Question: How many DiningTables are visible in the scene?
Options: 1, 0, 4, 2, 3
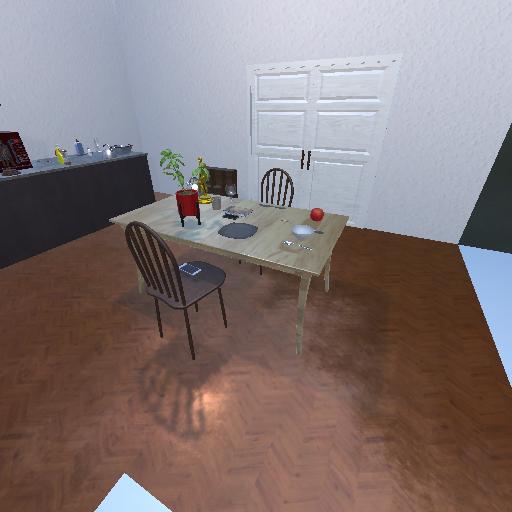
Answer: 1